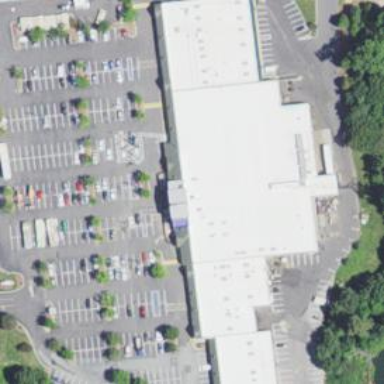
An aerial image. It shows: Supermarket.